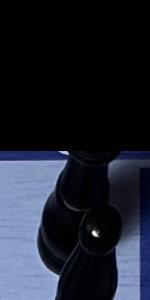
Label: King_Black